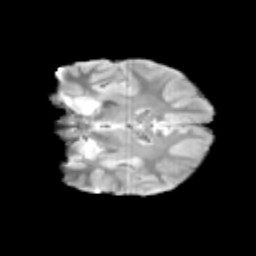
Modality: T2w
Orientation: coronal
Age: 11
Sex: male
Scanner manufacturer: siemens
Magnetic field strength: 3 T
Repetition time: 3.8 s
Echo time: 0.07 s